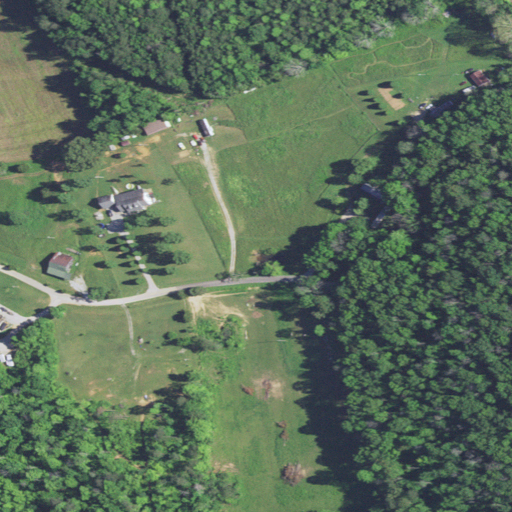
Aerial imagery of valley in Kentucky named Wright Hollow containing pasture, deciduous forest, mixed forest, open development, evergreen forest, and low intensity development